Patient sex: M
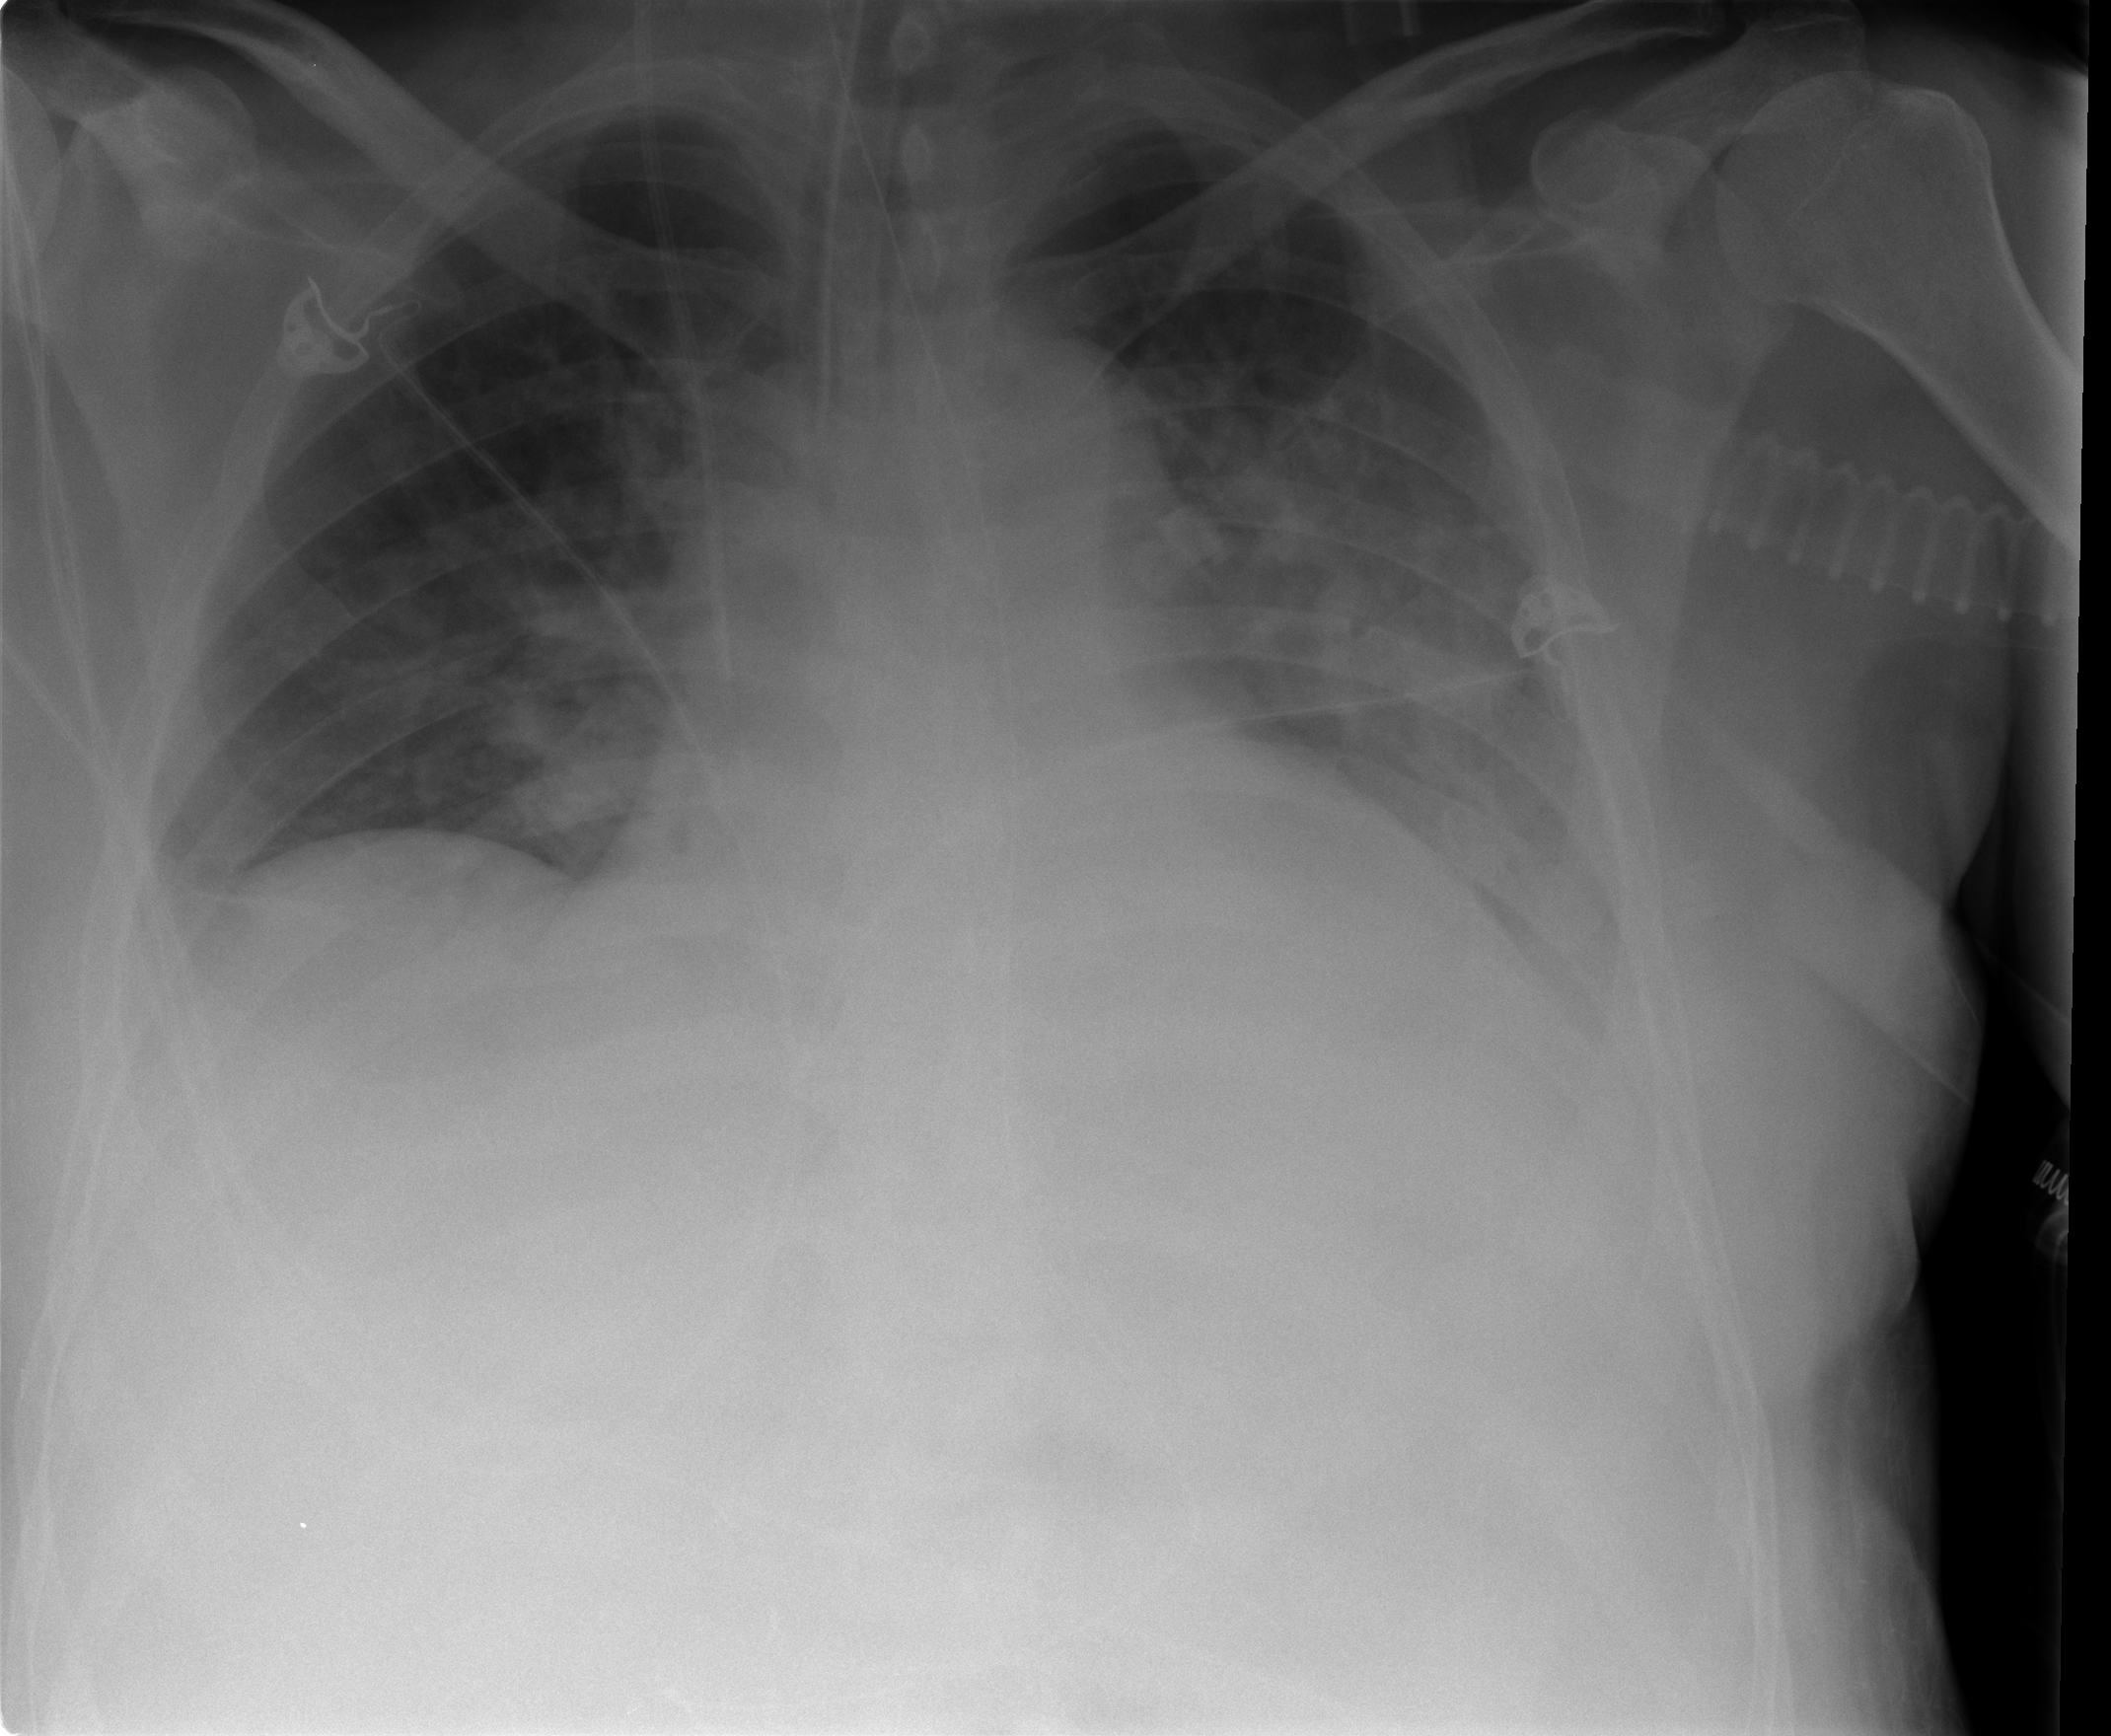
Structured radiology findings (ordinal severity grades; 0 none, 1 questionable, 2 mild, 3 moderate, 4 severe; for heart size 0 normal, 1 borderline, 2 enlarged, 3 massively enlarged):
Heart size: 2
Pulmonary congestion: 2
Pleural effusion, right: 0
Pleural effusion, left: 2
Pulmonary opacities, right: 0
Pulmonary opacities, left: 2
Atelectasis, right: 2
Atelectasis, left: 2